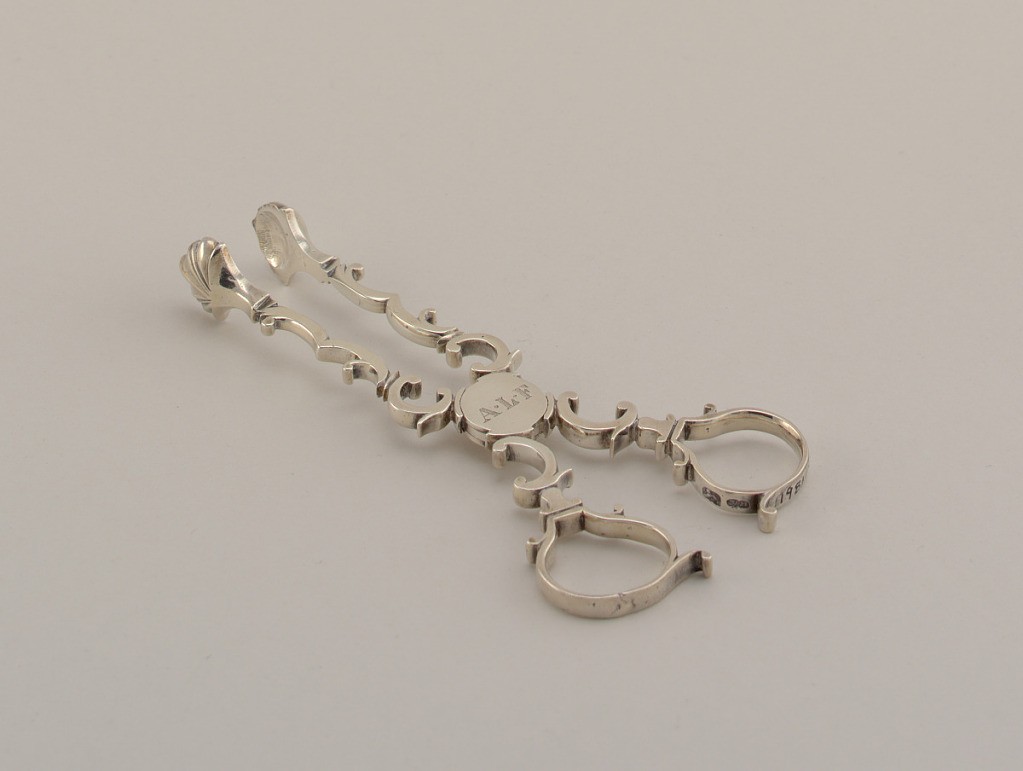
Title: Sugar Tongs
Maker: William Harrison I
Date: ca. 1760
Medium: silver
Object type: Sugar Nippers
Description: Scissors-type nippers, the arm composed of interlocking scrolls, terminating in shell-shaped ends. Circular swing-joint at center; engraved. Scroll handles with shaped finger loops.